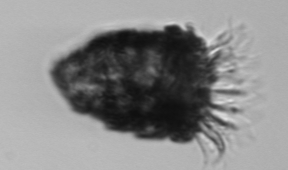
Label: Stenosemella_pacifica